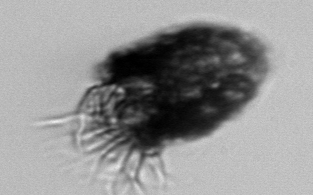
Label: Stenosemella_pacifica